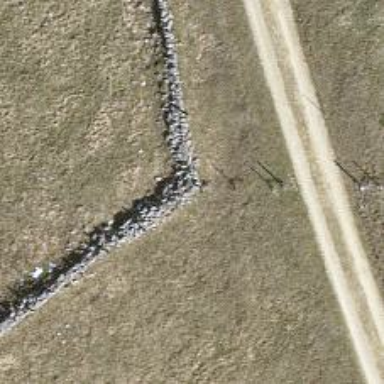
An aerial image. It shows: Stone wall as barrier.